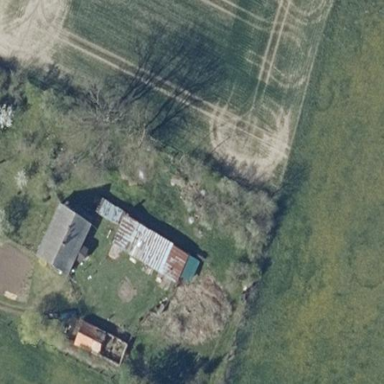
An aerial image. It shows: Farmyard area.